Question:
When I click the action button to take a picture a pop up dialog appears and tells me "Cant Connect to Camera." Stack trace:
'''
06-06 21:45:26.753: E/ActivityThread(25688): Performing stop of activity that is not resumed: {com.example.dselfies/com.example.dselfies.MainActivity}
06-06 21:45:26.753: E/ActivityThread(25688): java.lang.RuntimeException: Performing stop of activity that is not resumed: {com.example.dselfies/com.example.dselfies.MainActivity}
06-06 21:45:26.753: E/ActivityThread(25688): at android.app.ActivityThread.performStopActivityInner(ActivityThread.java:3344)
06-06 21:45:26.753: E/ActivityThread(25688): at android.app.ActivityThread.handleStopActivity(ActivityThread.java:3425)
06-06 21:45:26.753: E/ActivityThread(25688): at android.app.ActivityThread.access$1100(ActivityThread.java:151)
06-06 21:45:26.753: E/ActivityThread(25688): at android.app.ActivityThread$H.handleMessage(ActivityThread.java:1332)
06-06 21:45:26.753: E/ActivityThread(25688): at android.os.Handler.dispatchMessage(Handler.java:102)
06-06 21:45:26.753: E/ActivityThread(25688): at android.os.Looper.loop(Looper.java:135)
06-06 21:45:26.753: E/ActivityThread(25688): at android.app.ActivityThread.main(ActivityThread.java:5254)
06-06 21:45:26.753: E/ActivityThread(25688): at java.lang.reflect.Method.invoke(Native Method)
06-06 21:45:26.753: E/ActivityThread(25688): at java.lang.reflect.Method.invoke(Method.java:372)
06-06 21:45:26.753: E/ActivityThread(25688): at com.android.internal.os.ZygoteInit$MethodAndArgsCaller.run(ZygoteInit.java:903)
06-06 21:45:26.753: E/ActivityThread(25688): at com.android.internal.os.ZygoteInit.main(ZygoteInit.java:698)
'''
<URL>
Following the advice linked above I went to developer options and selected "Use AwesomePlayer instead of NuPlayer for most media playback" however the error persists.
When the action button is clicked, onOptionsItemSelected is called and as you can see below dispatchTakePictureIntent is called
'''
@Override
public boolean onOptionsItemSelected(MenuItem item) {
// Handle action bar item clicks here. The action bar will
// automatically handle clicks on the Home/Up button, so long
// as you specify a parent activity in AndroidManifest.xml
switch (item.getItemId()) {
case R.id.action_camera:
dispatchTakePictureIntent();
// mCamera.takePicture(null, null, mPicture);
return true;
case R.id.action_settings:
return true;
default:
return super.onOptionsItemSelected(item);
}
}
'''
I didn't edit dispatchTakePictureIntent from what was given at the following link: <URL>
For clarity, here is what I used:
'''
private void dispatchTakePictureIntent() {
Log.i(TAG,"dispatchTakePictureIntent entered: ");
Intent takePictureIntent = new Intent(MediaStore.ACTION_IMAGE_CAPTURE);
// Ensure that there's a camera activity to handle the intent
if (takePictureIntent.resolveActivity(getPackageManager()) != null) {
// Create the File where the photo should go
File photoFile = null;
try {
photoFile = createImageFile();
} catch (IOException ex) {
// Error occurred while creating the File
Log.i(TAG,"IOException: " + ex);
}
// Continue only if the File was successfully created
if (photoFile != null) {
takePictureIntent.putExtra(MediaStore.EXTRA_OUTPUT,
Uri.fromFile(photoFile));
Log.i(TAG,"Got here: "+Uri.fromFile(photoFile));
startActivityForResult(takePictureIntent, REQUEST_TAKE_PHOTO);
Log.i(TAG,"Picture successfully saved: "+takePictureIntent);
}
}
}
@Override
protected void onActivityResult(int requestCode, int resultCode, Intent data) {
Log.i(TAG,"onActivityResult entered: ");
if (requestCode == REQUEST_IMAGE_CAPTURE && resultCode == RESULT_OK) {
Bundle extras = data.getExtras();
Bitmap imageBitmap = (Bitmap) extras.get("data");
mImageView.setImageBitmap(imageBitmap);
}
}
private File createImageFile() throws IOException {
// Create an image file name
Log.i(TAG,"createImageFile entered: ");
String timeStamp = new SimpleDateFormat("yyyyMMdd_HHmmss").format(new Date());
String imageFileName = "JPEG_" + timeStamp + "_";
File storageDir = Environment.getExternalStoragePublicDirectory(
Environment.DIRECTORY_PICTURES);
File image = File.createTempFile(
imageFileName, /* prefix */
".jpg", /* suffix */
storageDir /* directory */
);
if (!storageDir.exists())
storageDir.mkdirs();
// Save a file: path for use with ACTION_VIEW intents
mCurrentPhotoPath = image.getAbsolutePath();
Log.i(TAG,"mCurrentPhotoPath: " + mCurrentPhotoPath);
Log.i(TAG,"image: " + image);
return image;
}
'''
"Picture successfully saved" (last line in dispatchTakePictureIntent) is displayed by logCat and in the ...Images/Pictures folder of my divice I do indeed find .jpg's that the program generates. However, click on any and they all say "Media not found."
Is this a sure sign that I have to make an asyncTask? I'm having a difficult time making heads or tails of whether <URL> post is relevant. The Handler answer with the delay makes me think I need to make get the activity away from the UIThread, but I'm not sure.
Other very similar posts don't have answers:
<URL>
<URL>
My only other hunch is it has something to do with this field that I use for displaying the preview?
'''
private Camera mCamera;
'''
It recieves the following value in surfaceChanged which ultimately does lead to a SurfaceView displaying my beautiful face:
'''
mCamera = Camera.open(0);
'''
So I mean, some sort of connection is made with the Camera.
Here's my code that successfully generates a preview using this Camera object in case you need it:
'''
// Start the preview
private void startPreview() {
Log.i(TAG,"startPreview entered: " + capture);
if (null != mCamera) {
try {
mCamera.startPreview();
mIsPreviewing = true;
} catch (Exception e) {
Log.e(TAG, "Failed to start preview");
}
}
}
// SurfaceHolder callback Object
SurfaceHolder.Callback mSurfaceHolderCallback = new SurfaceHolder.Callback() {
@Override
public void surfaceCreated(SurfaceHolder holder) {
// Do nothing
}
@Override
public void surfaceChanged(SurfaceHolder holder, int format, int width,
int height) {
Log.i(TAG,"surfaceChanged entered: " + capture);
if (mSurfaceHolder.getSurface() == null) {
return;
}
// Disable touches on mFrame
//mFrame.setEnabled(false);
// Shutdown current preview
//stopPreview();
if (null == mCamera) {
try {
// Returns first back-facing camera or null if no camera is
// available.
// May take a long time to complete
// Consider moving this to an AsyncTask
mCamera = Camera.open(0);
Log.e(TAG, "mCamera: "+mCamera);
} catch (RuntimeException e) {
Log.e(TAG, "Failed to acquire camera");
}
// Ensure presence of camera or finish()
if (null == mCamera)
finish();
}
setCameraParameters(width, height);
// Initialize preview display
try {
mCamera.setPreviewDisplay(holder);
} catch (IOException e) {
Log.e(TAG, "Failed to set preview display in ");
}
// Start preview
try {
startPreview();
//mFrame.setEnabled(true);
} catch (RuntimeException e) {
Log.e(TAG, "Failed to start preview in surfaceChanged()");
}
}
// Change camera parameters
private void setCameraParameters(int width, int height) {
Log.i(TAG,"setCameraParameters entered: " + mCamera);
// Get camera parameters object
Camera.Parameters p = mCamera.getParameters();
Log.i(TAG,"Camera.Parameters p: " + p);
// Find closest supported preview size
Camera.Size bestSize = findBestSize(p, width, height);
// FIX - Should lock in landscape mode?
int tmpWidth = bestSize.width;
int tmpHeight = bestSize.height;
if (bestSize.width < bestSize.height) {
tmpWidth = bestSize.height;
tmpHeight = bestSize.width;
}
p.setPreviewSize(tmpWidth, tmpHeight);
mCamera.setParameters(p);
}
// Determine the largest supported preview size
private Camera.Size findBestSize(Camera.Parameters parameters,
int width, int height) {
Log.i(TAG,"findBestSize entered: " + capture);
List<Camera.Size> supportedSizes = parameters
.getSupportedPreviewSizes();
Camera.Size bestSize = supportedSizes.remove(0);
for (Camera.Size size : supportedSizes) {
if ((size.width * size.height) > (bestSize.width * bestSize.height)) {
bestSize = size;
}
}
return bestSize;
}
@Override
public void surfaceDestroyed(SurfaceHolder holder) {
// Do Nothing
}
};
'''
But no Camera object is used anywhere in the code given at this link previously mentioned: <URL> . Maybe I just don't understand why a Camera object wouldn't be needed to create a connection to the camera when invoking an intent to take a picture.
So...What is going on when I erase the line in onOptionsItemSelected that calls dispatchTakePictureIntent and instead replace it with:
'''
mCamera.takePicture(null, null, mPicture); ?
'''
Because when I do that I get no error message when I click the action button.
Advice?
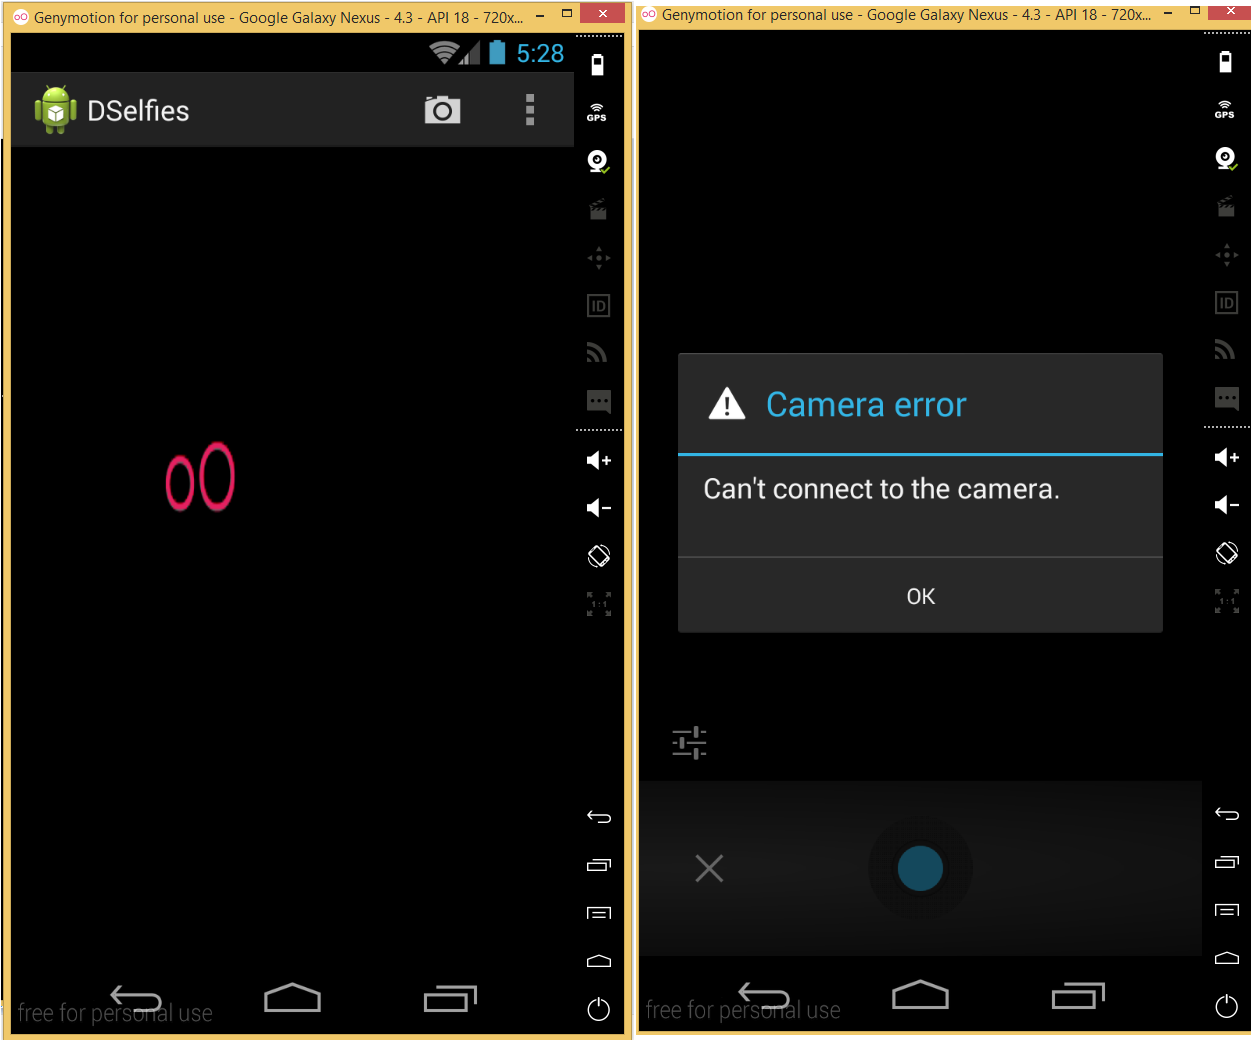
Answer: I didn't use a camera object when making this project, I simply made the intent with the file URI and dispatched it. If that isn't working
'''
takePictureIntent.putExtra(MediaStore.EXTRA_OUTPUT, Uri.fromFile(photoFile));
startActivityForResult(takePictureIntent, REQUEST_IMAGE_CAPTURE);
'''
I suspect you have a problem with your emulator and your physical device. I got the Android Studio emulated camera working immediately with my webcam.